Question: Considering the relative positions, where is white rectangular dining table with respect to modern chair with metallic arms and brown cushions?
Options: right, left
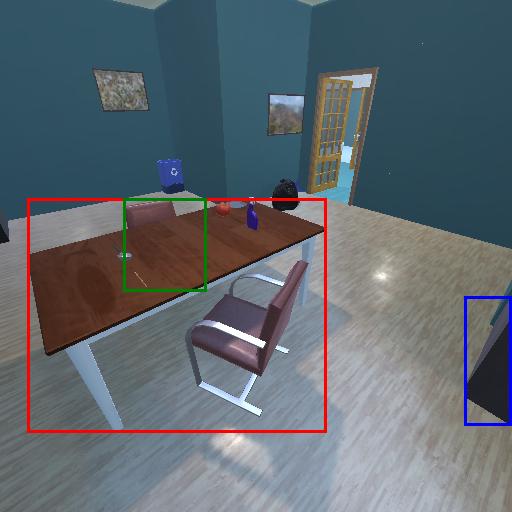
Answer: right